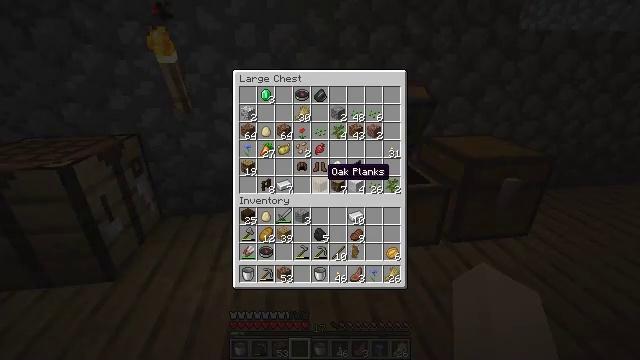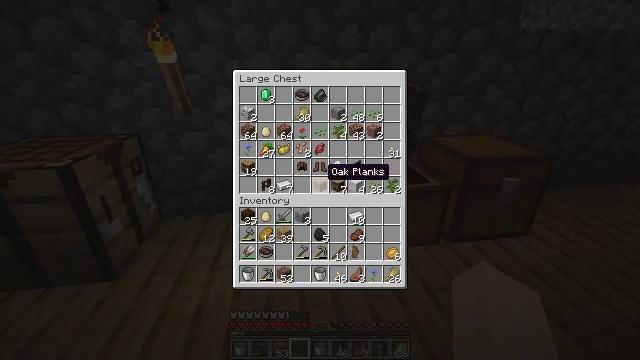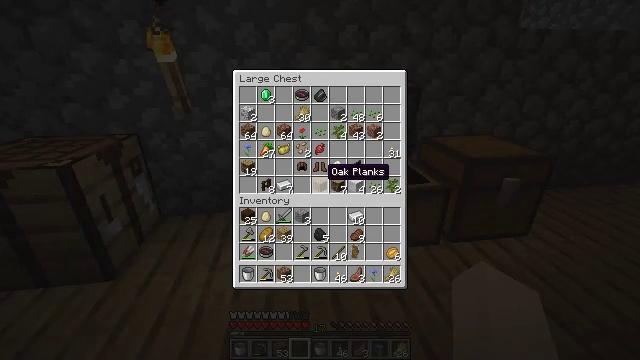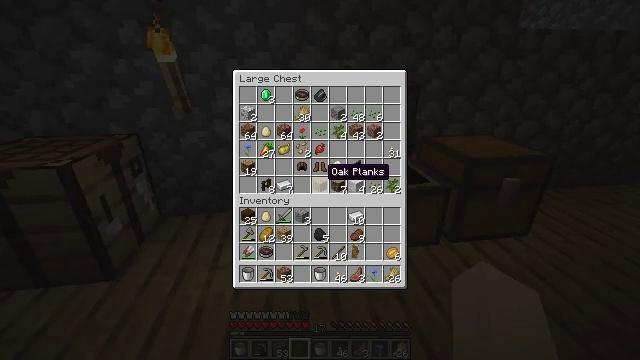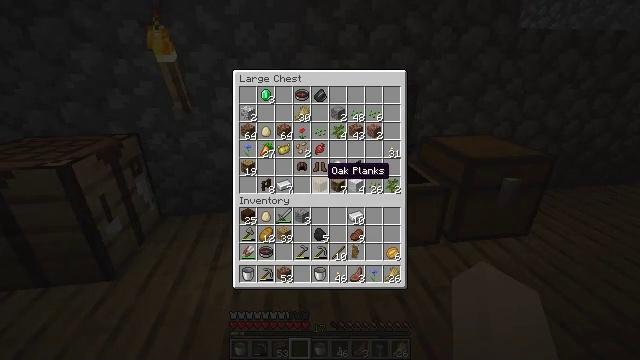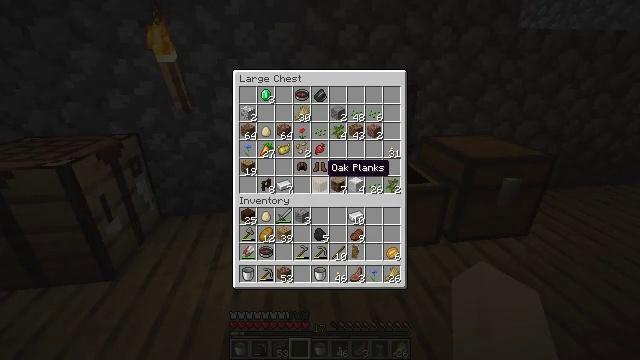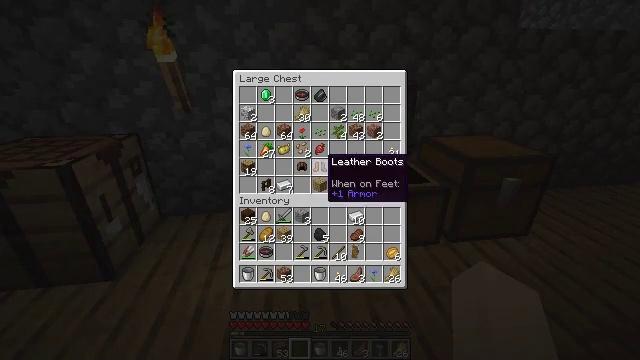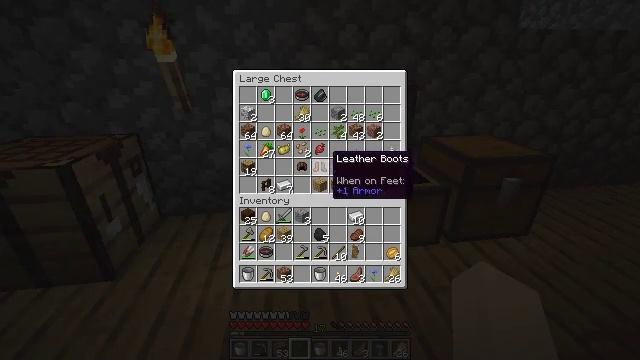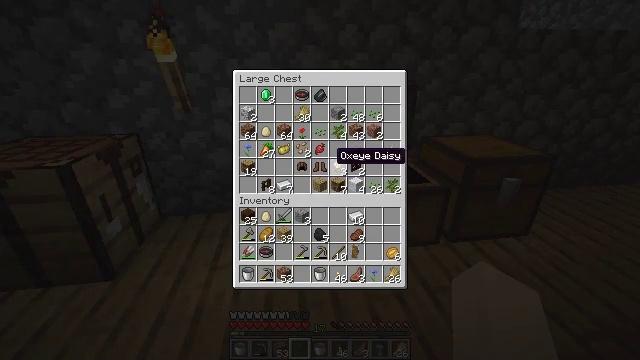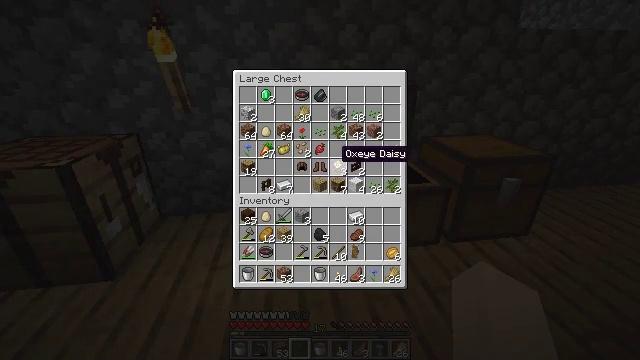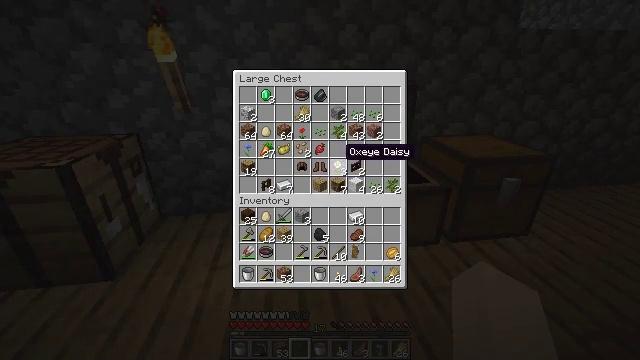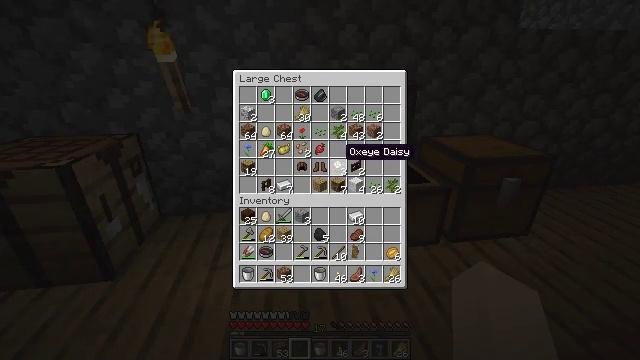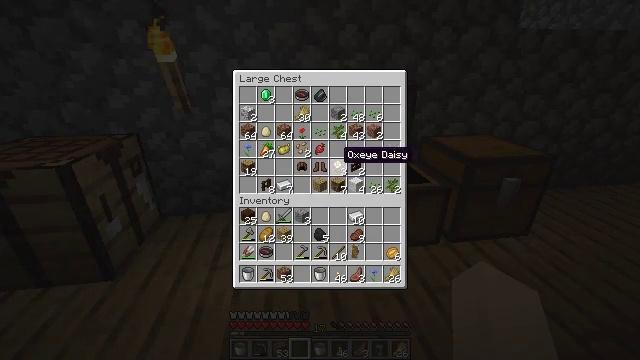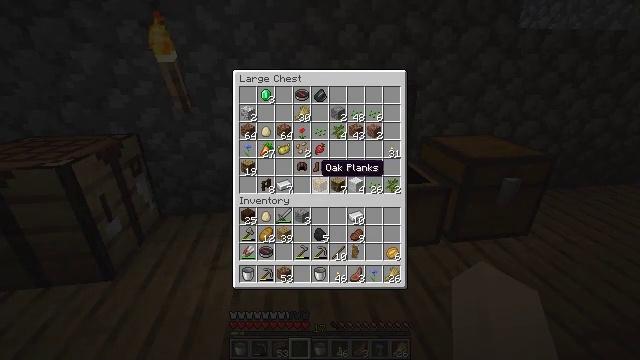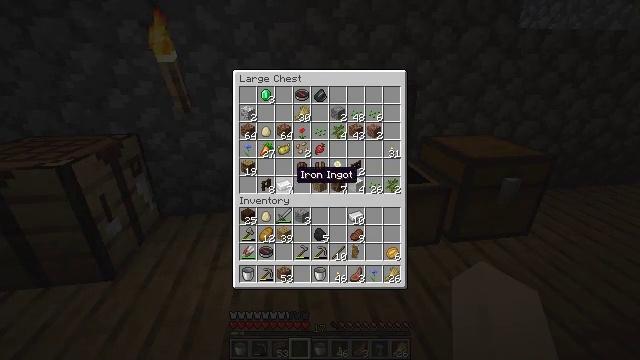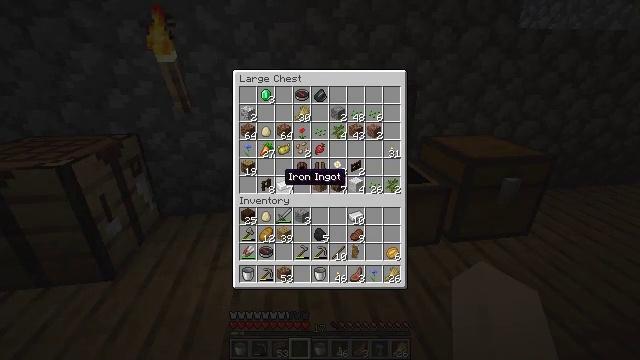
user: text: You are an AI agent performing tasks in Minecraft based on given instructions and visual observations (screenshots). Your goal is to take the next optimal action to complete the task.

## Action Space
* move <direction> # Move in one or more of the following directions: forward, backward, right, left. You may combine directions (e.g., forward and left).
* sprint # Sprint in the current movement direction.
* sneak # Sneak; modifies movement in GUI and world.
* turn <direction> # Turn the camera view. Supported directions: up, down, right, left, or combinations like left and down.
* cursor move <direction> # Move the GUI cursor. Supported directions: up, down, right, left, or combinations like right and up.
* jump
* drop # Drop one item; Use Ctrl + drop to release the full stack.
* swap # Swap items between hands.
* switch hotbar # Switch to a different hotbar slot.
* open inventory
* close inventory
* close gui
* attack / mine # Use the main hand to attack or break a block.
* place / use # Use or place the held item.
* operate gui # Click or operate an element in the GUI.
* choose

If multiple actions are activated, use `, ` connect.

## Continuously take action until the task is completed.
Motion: motion action
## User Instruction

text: Harvest the oxeye daisy.
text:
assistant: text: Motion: no_op
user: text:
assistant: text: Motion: no_op
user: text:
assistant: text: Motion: no_op
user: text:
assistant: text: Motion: no_op
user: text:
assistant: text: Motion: no_op
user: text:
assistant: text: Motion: no_op
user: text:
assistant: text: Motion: no_op
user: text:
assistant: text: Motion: no_op
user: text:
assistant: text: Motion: no_op
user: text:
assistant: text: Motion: no_op
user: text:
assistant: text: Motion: no_op
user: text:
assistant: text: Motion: no_op
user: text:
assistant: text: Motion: cursor move left and down
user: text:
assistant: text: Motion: cursor move left and down
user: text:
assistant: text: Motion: cursor move left
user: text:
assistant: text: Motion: no_op
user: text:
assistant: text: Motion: no_op
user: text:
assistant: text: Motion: no_op
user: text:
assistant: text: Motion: no_op
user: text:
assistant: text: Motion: no_op
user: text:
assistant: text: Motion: no_op
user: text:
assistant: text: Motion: operate gui
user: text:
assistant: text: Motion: operate gui
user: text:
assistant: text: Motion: operate gui
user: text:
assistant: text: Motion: no_op
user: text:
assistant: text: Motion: cursor move right
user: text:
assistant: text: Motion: cursor move down
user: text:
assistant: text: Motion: no_op
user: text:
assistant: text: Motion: no_op
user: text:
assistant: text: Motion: cursor move right